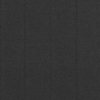
Label: dusty